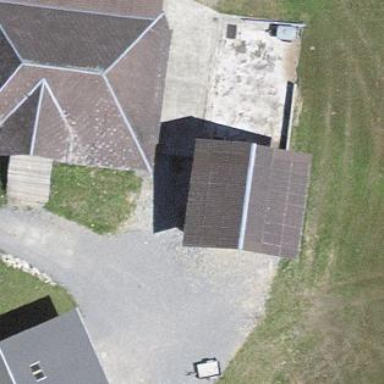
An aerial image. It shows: Farm auxiliary building.